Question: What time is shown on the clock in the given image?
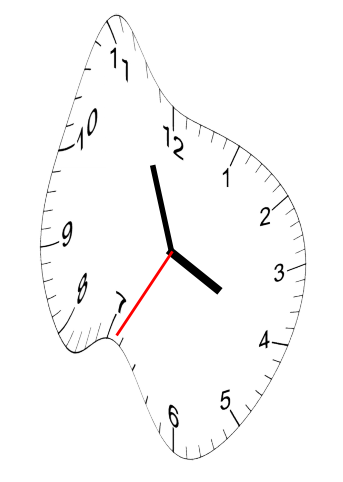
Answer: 03:56:35